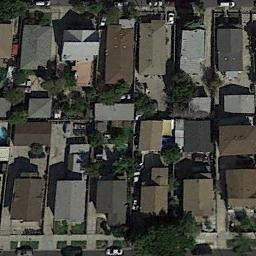
Label: residential